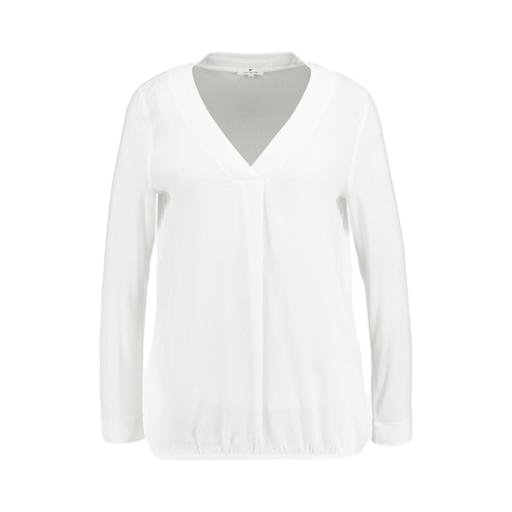
white v-neck long-sleeve top, white women's georgette blouse, v-neck long-sleeve blouse, white background